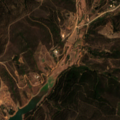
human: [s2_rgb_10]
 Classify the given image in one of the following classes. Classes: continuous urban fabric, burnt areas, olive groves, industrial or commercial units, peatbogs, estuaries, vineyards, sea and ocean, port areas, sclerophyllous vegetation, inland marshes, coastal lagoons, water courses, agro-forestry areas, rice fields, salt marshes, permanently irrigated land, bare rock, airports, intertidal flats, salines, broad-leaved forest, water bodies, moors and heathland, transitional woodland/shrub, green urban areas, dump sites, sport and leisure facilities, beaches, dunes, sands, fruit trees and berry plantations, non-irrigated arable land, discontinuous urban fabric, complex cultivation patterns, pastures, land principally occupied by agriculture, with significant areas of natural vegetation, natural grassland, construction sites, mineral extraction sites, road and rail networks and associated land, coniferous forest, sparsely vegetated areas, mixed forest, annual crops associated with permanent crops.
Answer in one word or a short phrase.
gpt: land principally occupied by agriculture, with significant areas of natural vegetation, broad-leaved forest, sclerophyllous vegetation, transitional woodland/shrub, water bodies